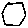
Label: hexagon